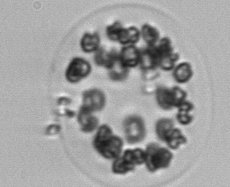
Label: Phaeocystis